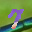
Label: 7